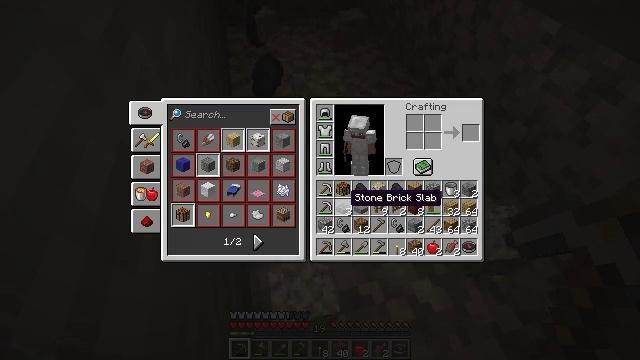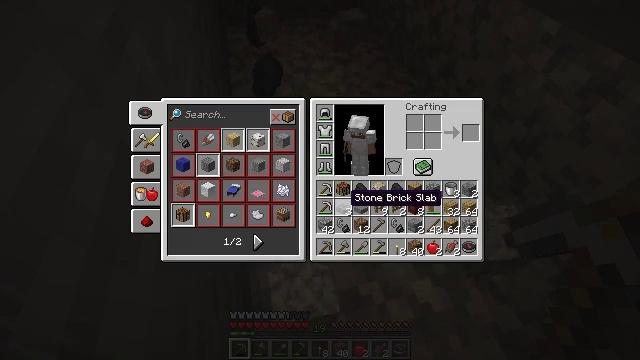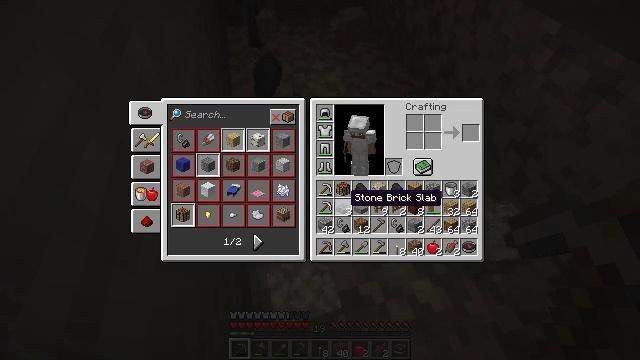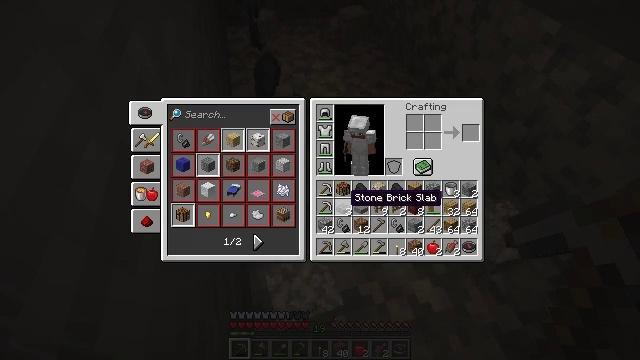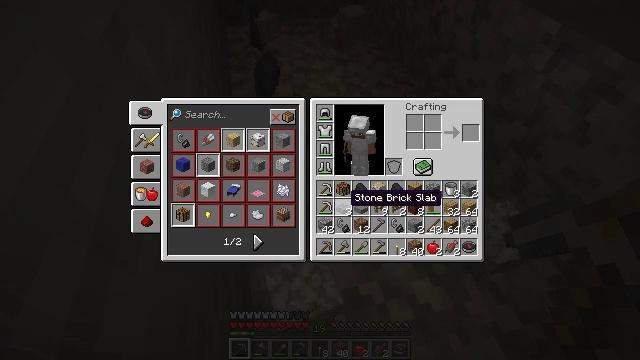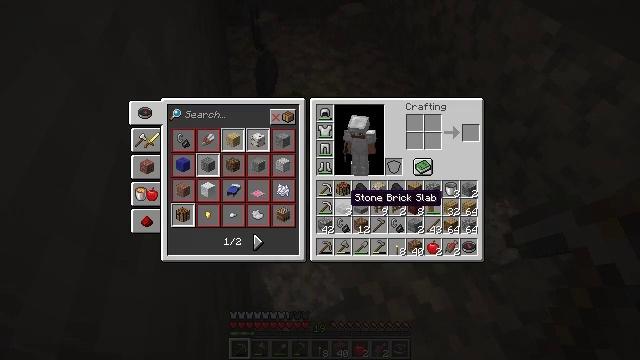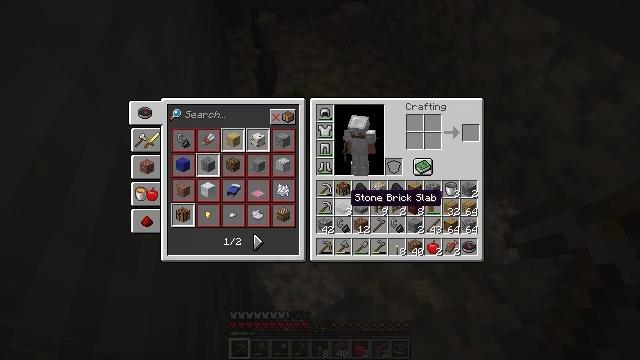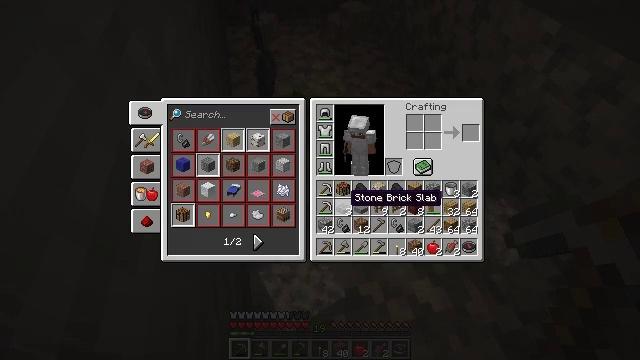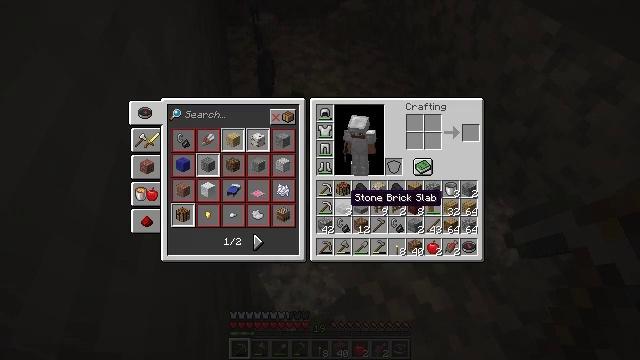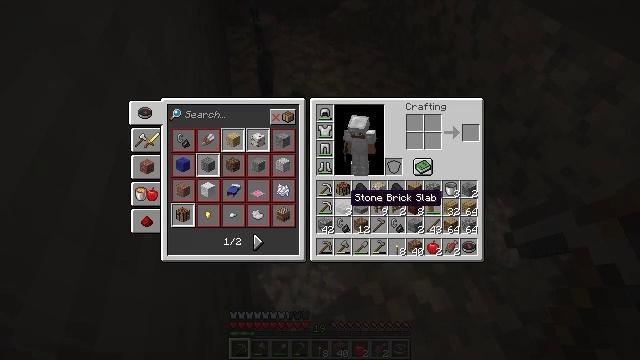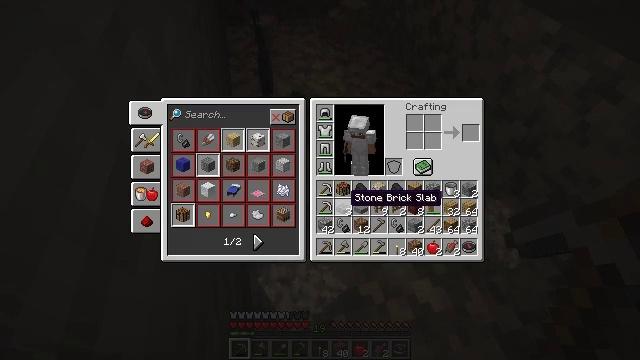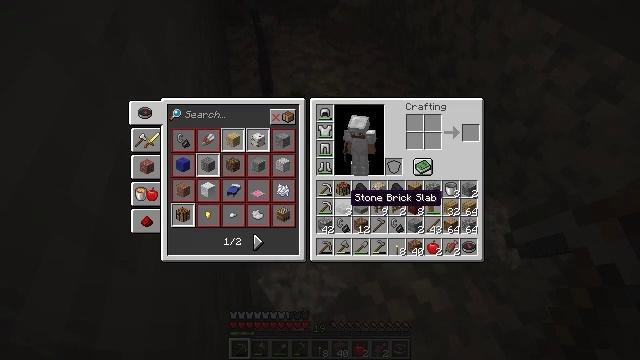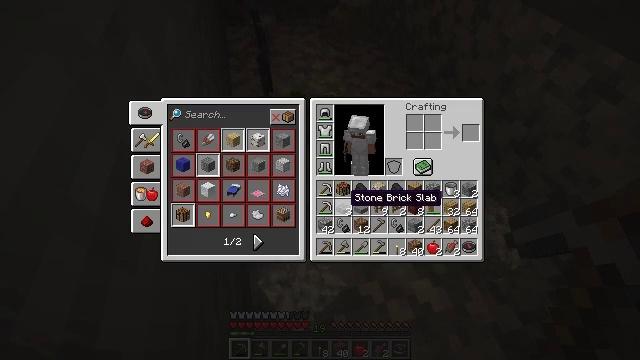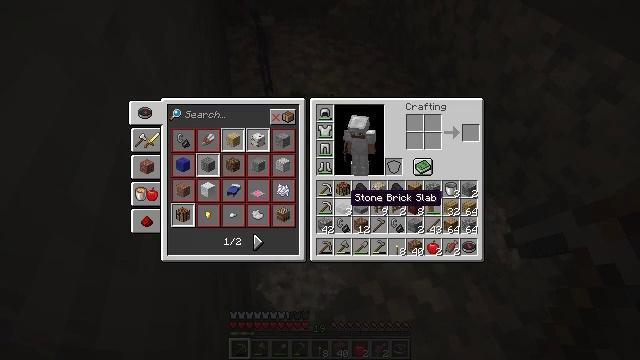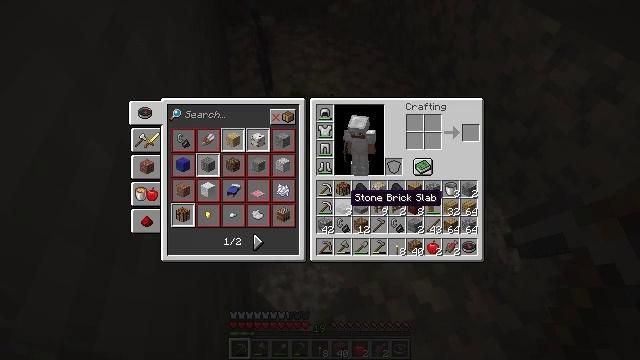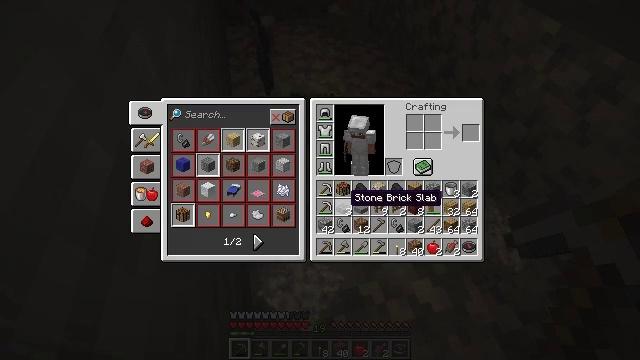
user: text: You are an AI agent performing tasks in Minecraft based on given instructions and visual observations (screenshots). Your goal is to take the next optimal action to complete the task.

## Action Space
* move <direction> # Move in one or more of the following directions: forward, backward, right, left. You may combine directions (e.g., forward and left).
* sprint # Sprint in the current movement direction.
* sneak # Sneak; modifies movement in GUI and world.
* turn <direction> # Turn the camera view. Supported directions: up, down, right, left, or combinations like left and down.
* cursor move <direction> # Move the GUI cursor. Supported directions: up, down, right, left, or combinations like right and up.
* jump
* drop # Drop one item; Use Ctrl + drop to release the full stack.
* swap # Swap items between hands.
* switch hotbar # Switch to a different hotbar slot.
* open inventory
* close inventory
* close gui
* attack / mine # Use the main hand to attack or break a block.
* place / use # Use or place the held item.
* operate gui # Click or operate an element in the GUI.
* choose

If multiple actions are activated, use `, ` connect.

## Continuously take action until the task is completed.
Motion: motion action
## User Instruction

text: Remove a stone brick slab from the inventory.
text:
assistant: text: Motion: no_op
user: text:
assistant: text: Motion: no_op
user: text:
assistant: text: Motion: no_op
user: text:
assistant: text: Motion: no_op
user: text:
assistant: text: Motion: no_op
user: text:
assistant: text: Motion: no_op
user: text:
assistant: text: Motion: no_op
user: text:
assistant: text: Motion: no_op
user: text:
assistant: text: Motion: no_op
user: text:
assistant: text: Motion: no_op
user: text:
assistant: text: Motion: no_op
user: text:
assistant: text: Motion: no_op
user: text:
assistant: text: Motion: no_op
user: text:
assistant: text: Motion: no_op
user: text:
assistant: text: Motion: no_op
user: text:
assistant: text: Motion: no_op
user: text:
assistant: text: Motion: no_op
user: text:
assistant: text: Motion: no_op
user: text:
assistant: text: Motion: no_op
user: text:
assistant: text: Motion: no_op
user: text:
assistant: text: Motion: no_op
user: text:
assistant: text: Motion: no_op
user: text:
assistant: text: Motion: no_op
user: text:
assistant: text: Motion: no_op
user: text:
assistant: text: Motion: no_op
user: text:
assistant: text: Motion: no_op
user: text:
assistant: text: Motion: no_op
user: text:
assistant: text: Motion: no_op
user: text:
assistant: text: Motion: no_op
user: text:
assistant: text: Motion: no_op